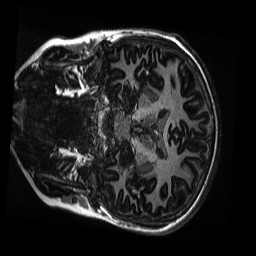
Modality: MP2RAGE
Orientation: coronal
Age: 10
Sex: male
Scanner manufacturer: siemens
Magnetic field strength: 3 T
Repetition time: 4 s
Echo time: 0.00303 s